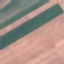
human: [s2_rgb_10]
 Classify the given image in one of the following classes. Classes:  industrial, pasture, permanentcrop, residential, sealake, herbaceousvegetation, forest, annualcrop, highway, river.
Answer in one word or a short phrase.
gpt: AnnualCrop